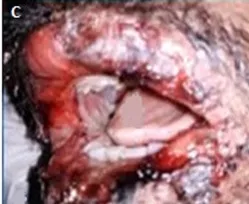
Multiple encrustations, ulcerations with clinically evident bleeding.
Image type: medical_photograph (other_medical_photograph)